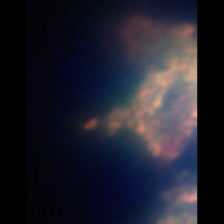
Taxon: Unknown_detritus
Group: Unknown